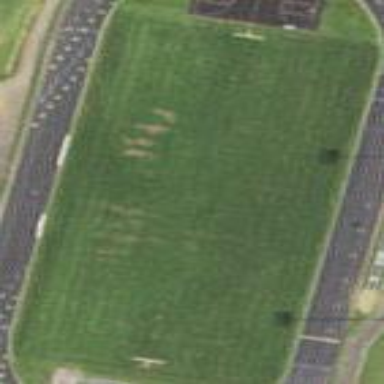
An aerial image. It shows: Sports center for American football on grass surface.